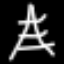
Label: The Eiffel Tower